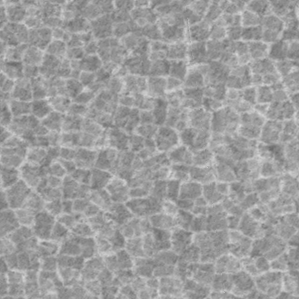
Label: frost